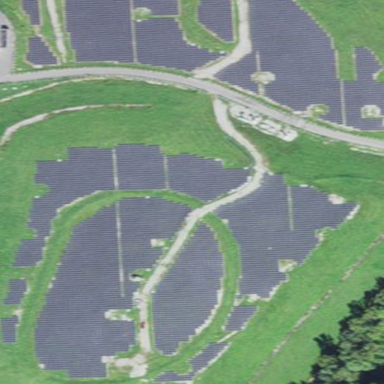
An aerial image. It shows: Solar power plant using photovoltaic technology.